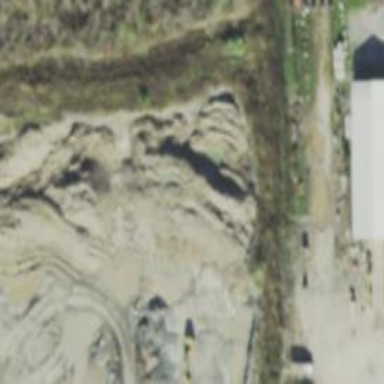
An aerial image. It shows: Quarry area.